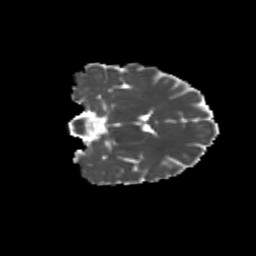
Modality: MD
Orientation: coronal
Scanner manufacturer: siemens
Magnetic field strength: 3 T
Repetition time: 9.2 s
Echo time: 0.084 s